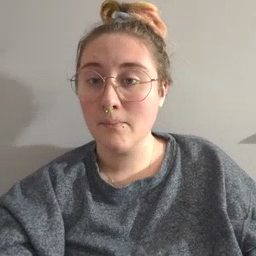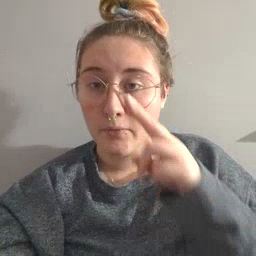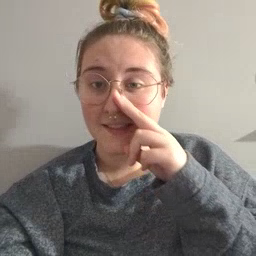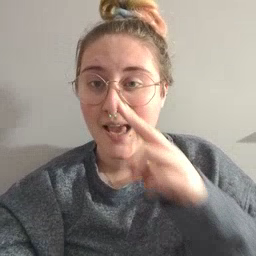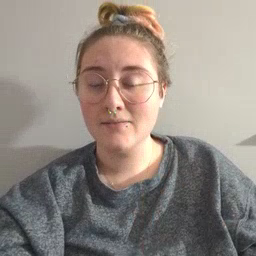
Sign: pretend